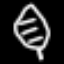
Label: leaf